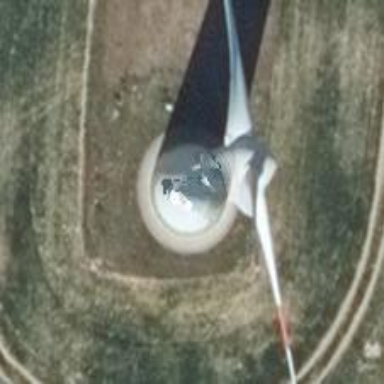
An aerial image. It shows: Wind generator in the form of horizontal axis wind turbine.